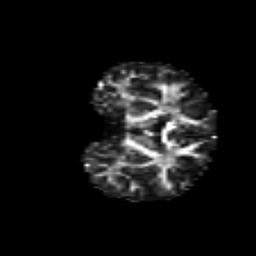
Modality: FA
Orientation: coronal
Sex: male
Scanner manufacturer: siemens
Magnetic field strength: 3 T
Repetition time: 5 s
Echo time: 0.071 s